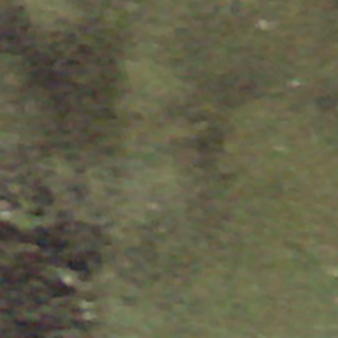
Label: other